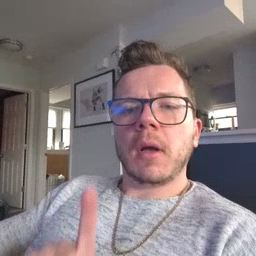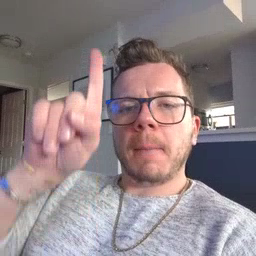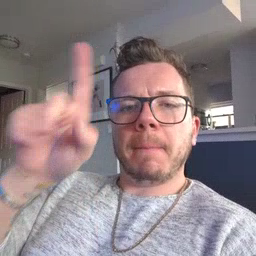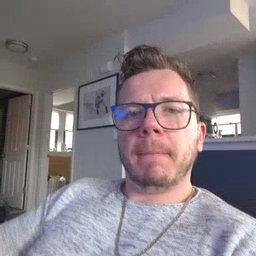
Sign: up